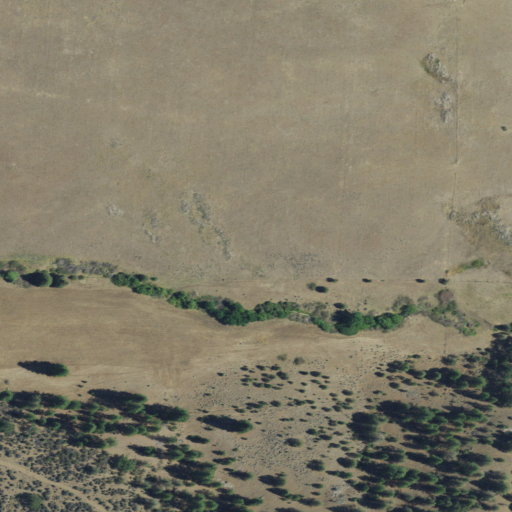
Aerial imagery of valley in California named Facey Gulch containing grassland and shrub